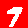
Digit: 9